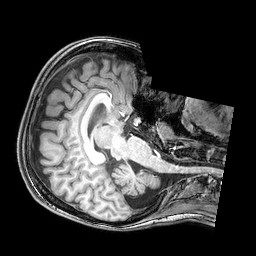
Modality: T1w
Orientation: axial
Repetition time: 0.00828 s
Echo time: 0.00388 s